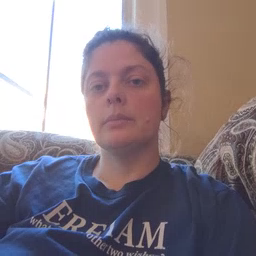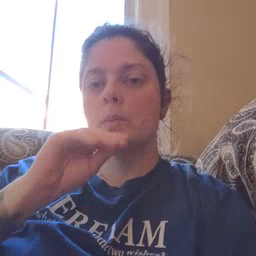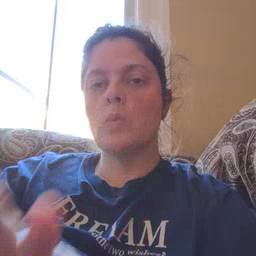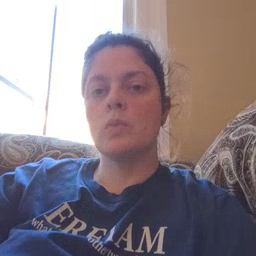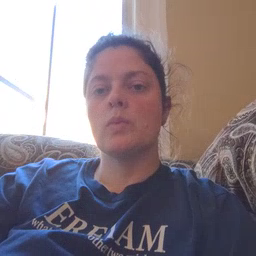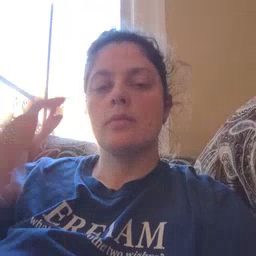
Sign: blow